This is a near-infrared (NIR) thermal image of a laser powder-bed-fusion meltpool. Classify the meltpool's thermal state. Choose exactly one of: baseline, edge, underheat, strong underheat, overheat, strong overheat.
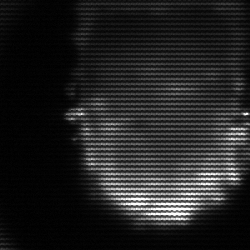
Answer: baseline